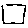
Label: square